Question: Can anybody explain why not all of the Team Foundation Server 2012 Express permissions are inherited? Is it expected TFS behavior?
I'd expect that a user added to Project Collection Administrators group (the most powerful one) has all the permissions inherited, while actually he doesn't have:

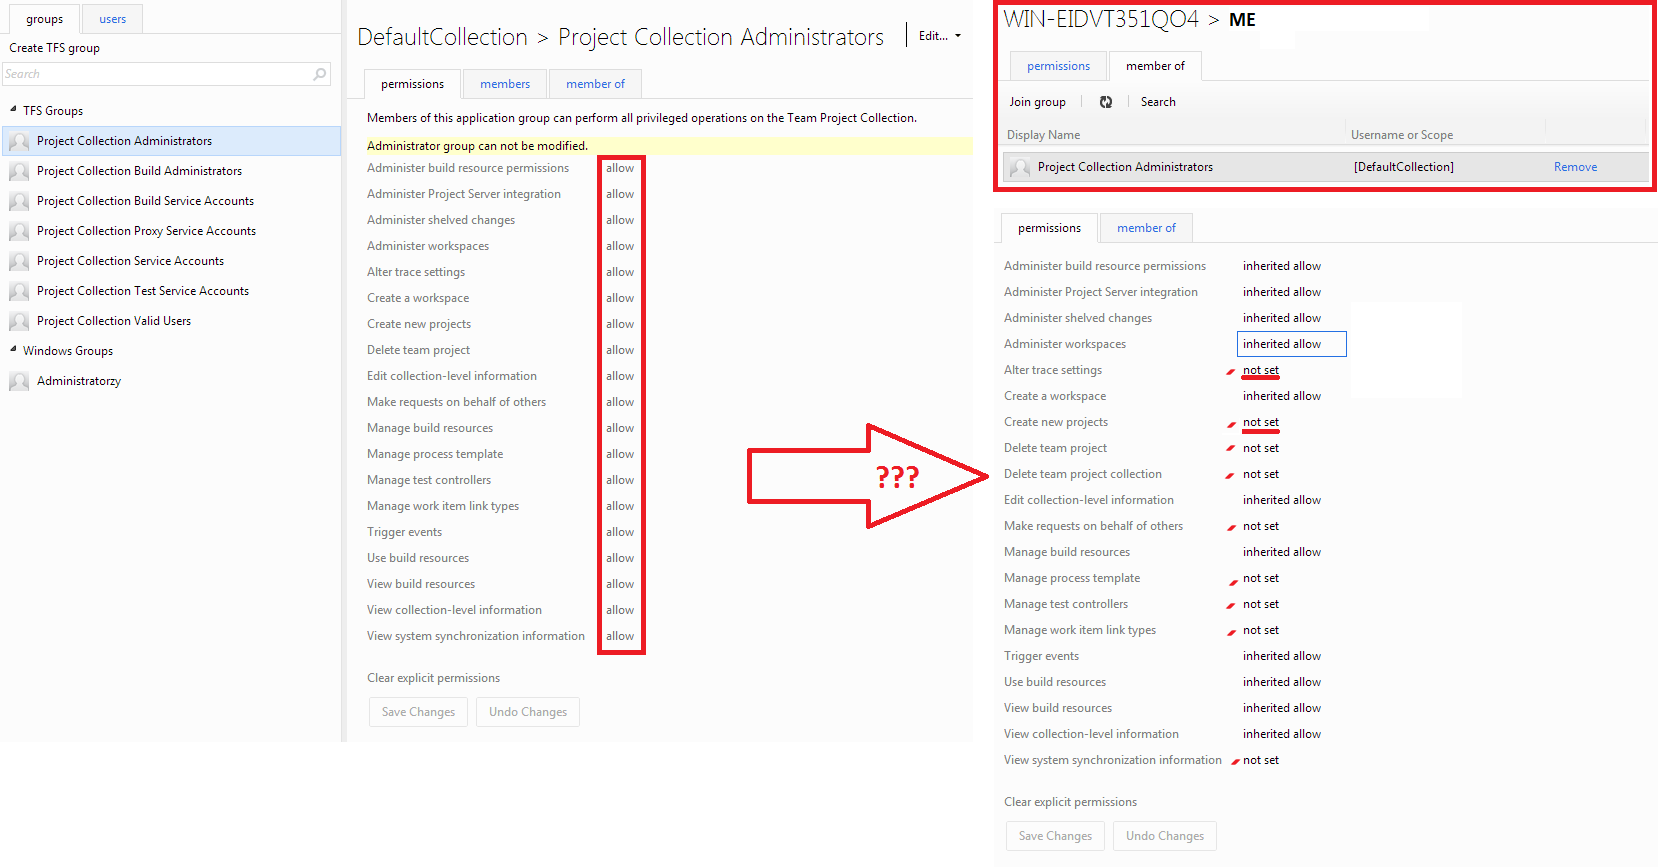
Answer: See <URL>
The "not set" simply means that the permission is inherited for the given user from its parent group. They have just not been explicitly set at this node.